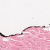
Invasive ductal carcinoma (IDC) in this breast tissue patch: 0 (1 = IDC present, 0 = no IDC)